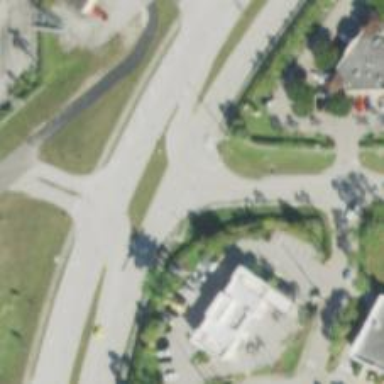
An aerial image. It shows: Unmarked crossing on the road.